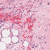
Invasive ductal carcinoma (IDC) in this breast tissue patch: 0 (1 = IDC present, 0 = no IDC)